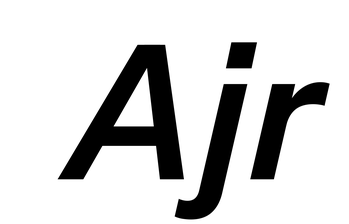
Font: InstrumentSans-Italic_SemiBold_Italic